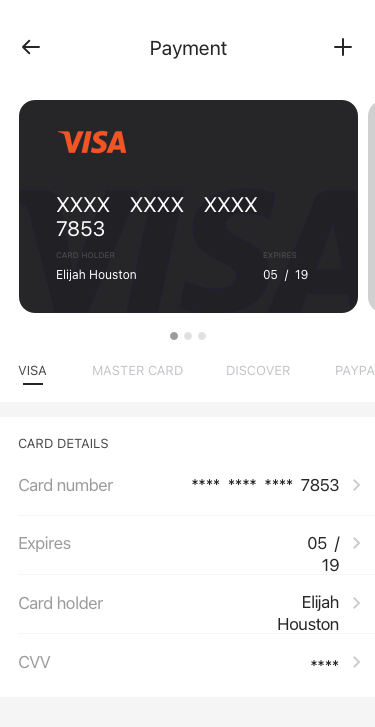
Text in this UI design:
Card number
Card holder
CVV
****  ****  ****  7853
Expires
05  /  19
Elijah Houston
****
Card Details
Card Holder
Expires
Elijah Houston
XXXX    XXXX    XXXX    7853
05  /  19
Payment
Visa
master Card
Discover
paypal